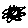
Label: sun